Breast ultrasound image
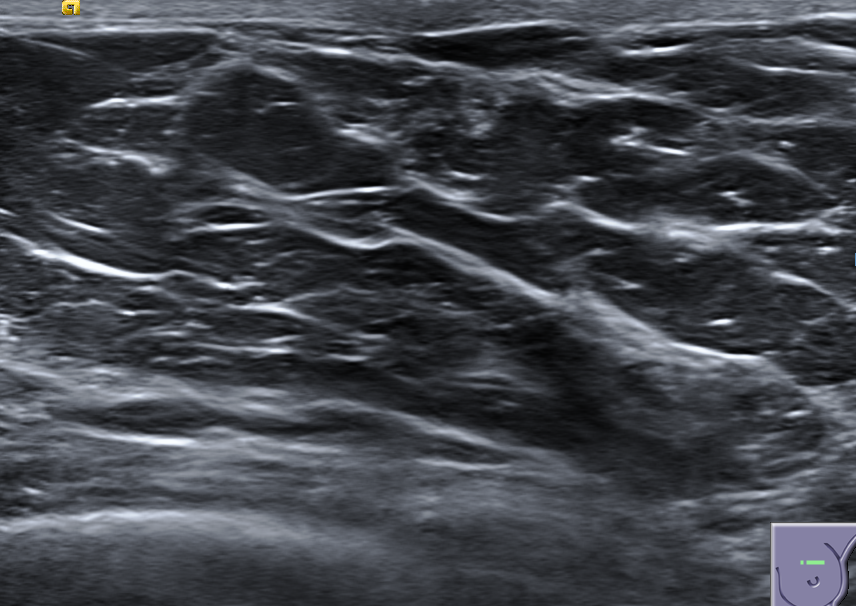
Diagnosis: normal